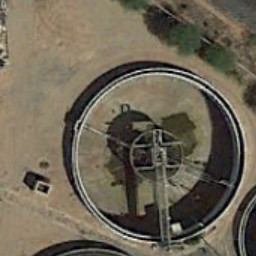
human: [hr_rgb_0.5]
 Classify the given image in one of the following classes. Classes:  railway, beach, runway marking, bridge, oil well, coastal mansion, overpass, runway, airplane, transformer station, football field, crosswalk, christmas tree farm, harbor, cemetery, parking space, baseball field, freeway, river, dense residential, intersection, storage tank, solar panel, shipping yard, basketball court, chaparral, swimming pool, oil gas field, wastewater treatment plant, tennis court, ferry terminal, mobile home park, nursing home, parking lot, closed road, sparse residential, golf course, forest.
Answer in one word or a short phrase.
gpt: wastewater treatment plant